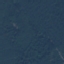
Land use / land cover: Forest